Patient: sex M, age 26
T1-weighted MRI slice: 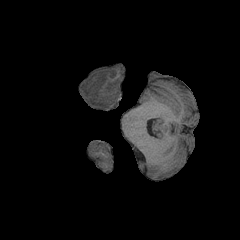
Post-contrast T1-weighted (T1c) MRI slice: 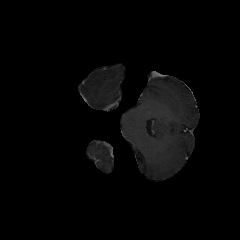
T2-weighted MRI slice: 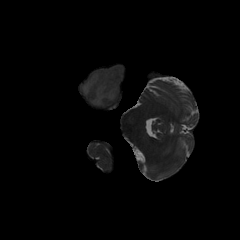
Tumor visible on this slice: yes
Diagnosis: Astrocytoma, IDH-mutant
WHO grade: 3